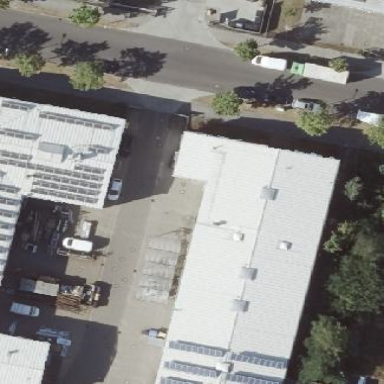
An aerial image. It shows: Commercial building.